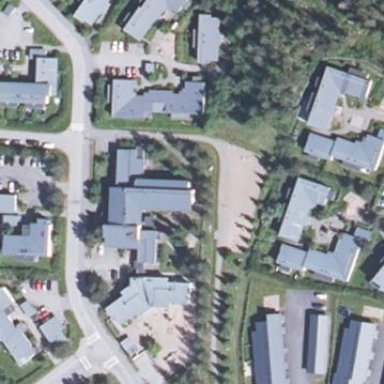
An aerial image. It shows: Nursing home.